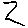
Label: zigzag